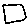
Label: square